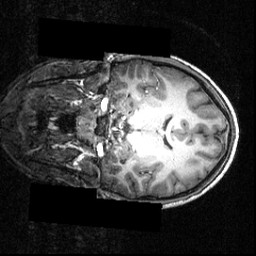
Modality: T1w
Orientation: coronal
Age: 16
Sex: male
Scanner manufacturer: siemens
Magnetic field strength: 3.951 T
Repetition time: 1.5 s
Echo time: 0.00335 s